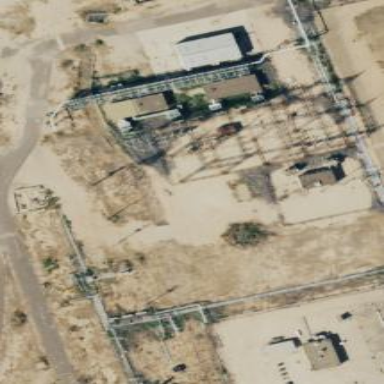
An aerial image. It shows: Industrial power substation enclosed by fence.